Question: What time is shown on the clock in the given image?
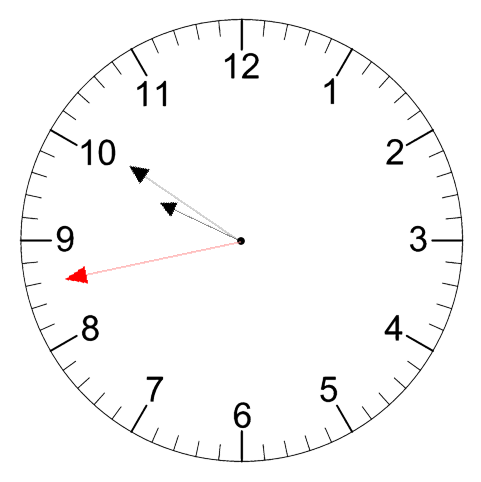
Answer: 09:50:43